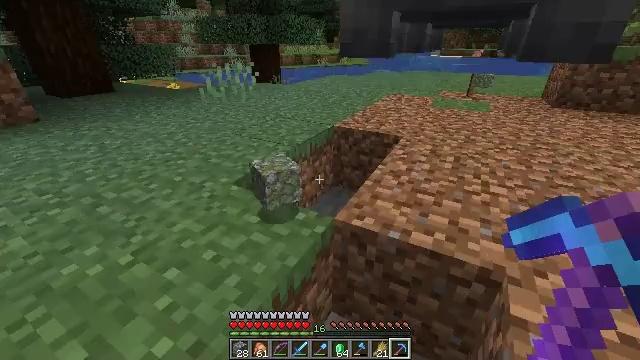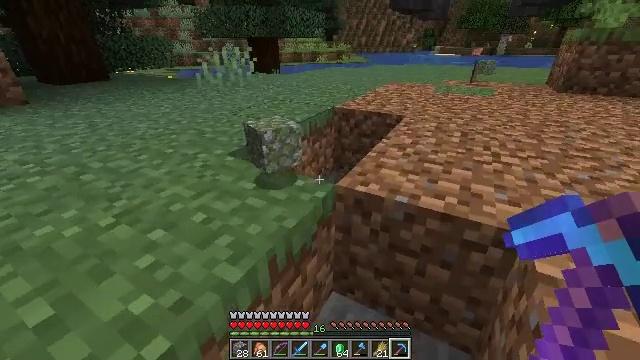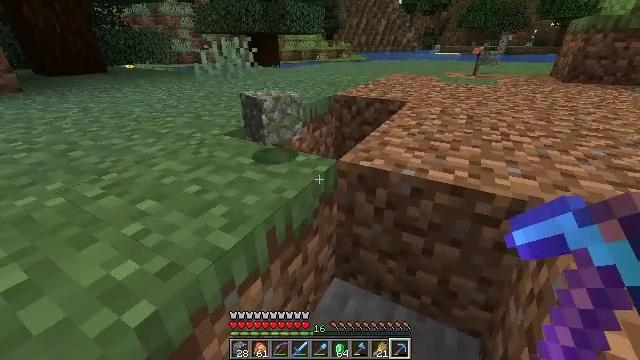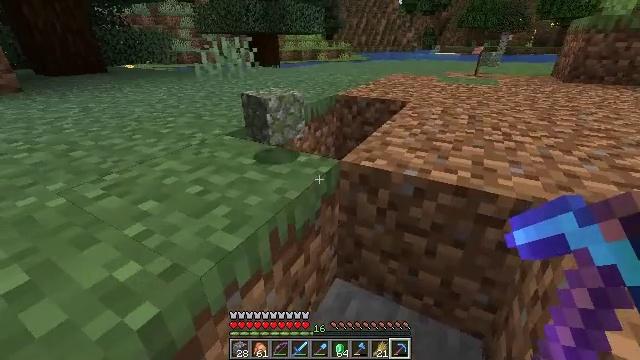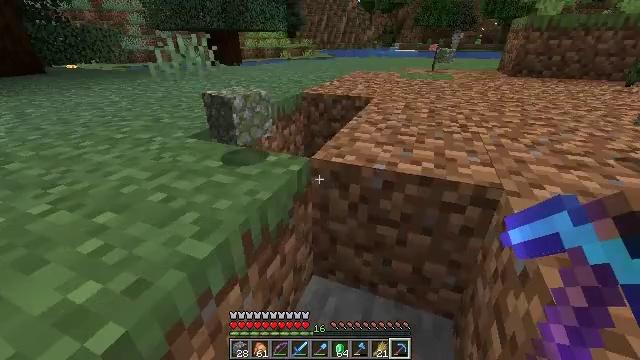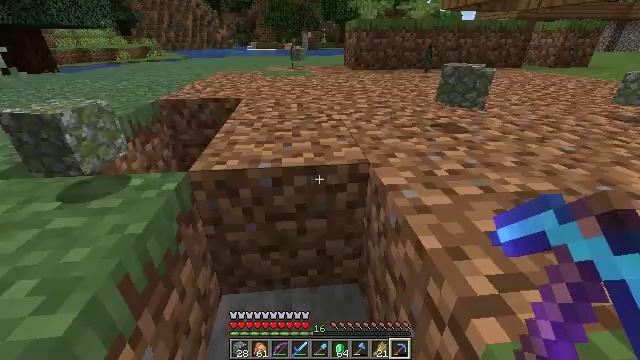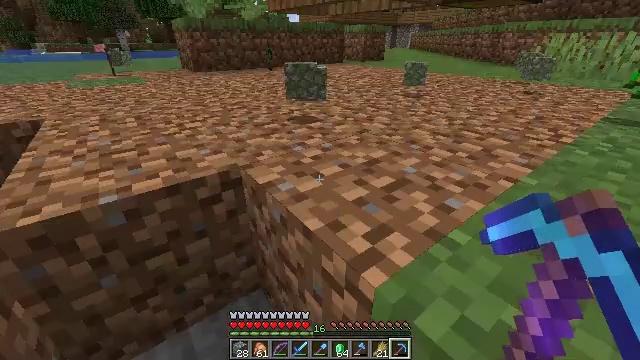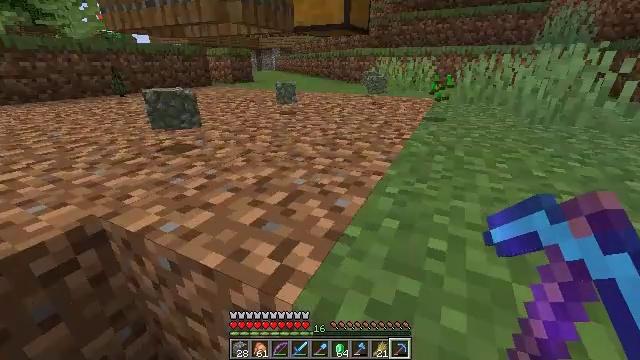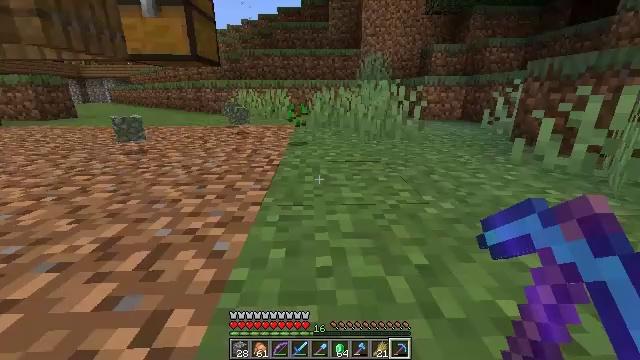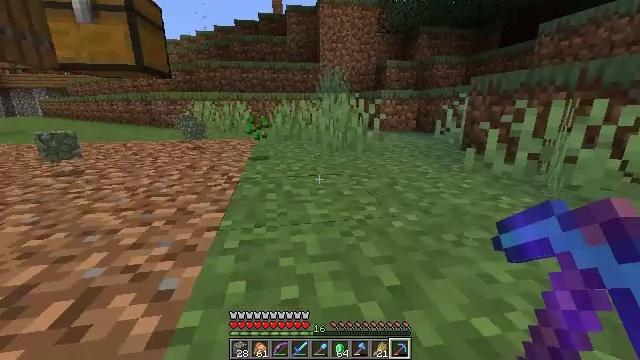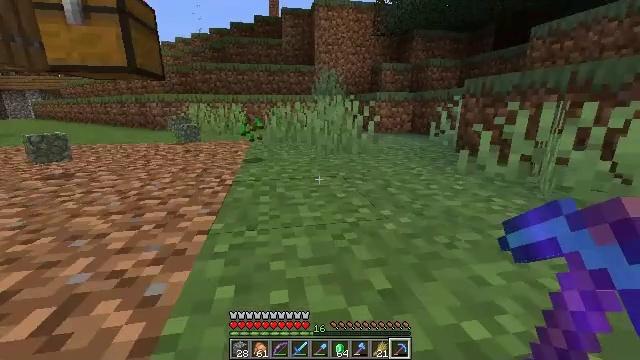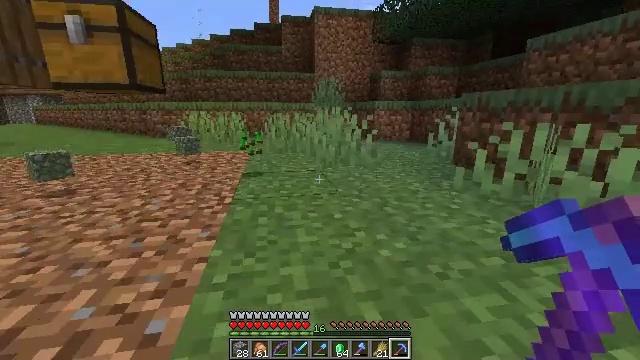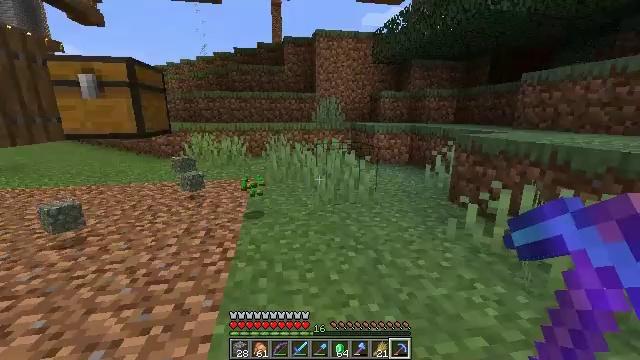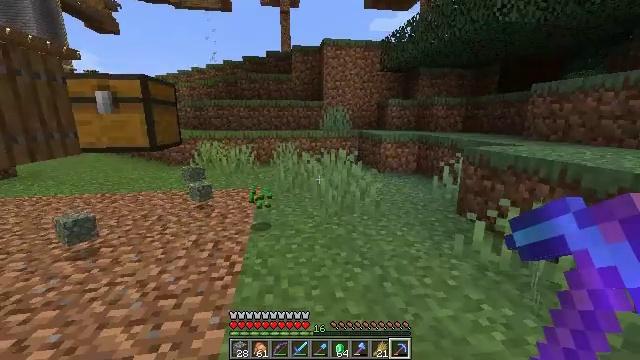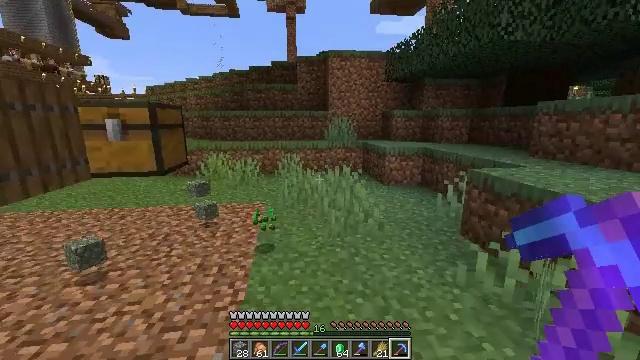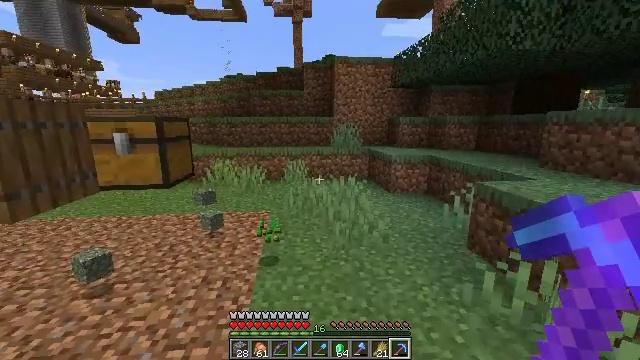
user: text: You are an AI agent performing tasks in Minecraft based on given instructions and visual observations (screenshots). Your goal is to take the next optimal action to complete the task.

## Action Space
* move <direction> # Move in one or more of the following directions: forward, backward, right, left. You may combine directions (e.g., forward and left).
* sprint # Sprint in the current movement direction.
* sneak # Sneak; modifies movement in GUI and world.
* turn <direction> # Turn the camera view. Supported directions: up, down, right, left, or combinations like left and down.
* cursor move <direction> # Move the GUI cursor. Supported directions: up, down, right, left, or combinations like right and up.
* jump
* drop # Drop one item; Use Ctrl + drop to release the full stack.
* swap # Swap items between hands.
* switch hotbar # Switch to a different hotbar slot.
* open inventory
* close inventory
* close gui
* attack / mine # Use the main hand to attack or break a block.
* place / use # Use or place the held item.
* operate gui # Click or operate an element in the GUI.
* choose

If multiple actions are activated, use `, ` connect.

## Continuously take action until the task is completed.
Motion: motion action
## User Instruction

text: Remove an ink sac from the inventory.
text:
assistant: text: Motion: no_op
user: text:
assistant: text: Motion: no_op
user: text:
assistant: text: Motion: no_op
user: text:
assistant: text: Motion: turn right
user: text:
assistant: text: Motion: turn right
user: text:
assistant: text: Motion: turn right
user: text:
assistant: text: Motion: turn right and up
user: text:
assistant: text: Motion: move forward, turn right and up
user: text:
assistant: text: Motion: move forward, turn right and up
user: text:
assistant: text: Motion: move forward
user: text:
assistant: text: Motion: move forward, jump
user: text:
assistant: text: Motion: move forward, jump
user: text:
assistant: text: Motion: move forward, turn left, jump
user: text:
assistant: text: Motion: move forward, turn left, jump
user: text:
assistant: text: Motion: move forward, turn left, jump
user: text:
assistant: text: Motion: move forward, turn left
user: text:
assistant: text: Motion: move forward and move right, turn left
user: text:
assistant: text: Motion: move forward and move right, turn left and up
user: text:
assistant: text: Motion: move forward and move right, turn left and up
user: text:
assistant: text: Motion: move forward and move right, turn left and up
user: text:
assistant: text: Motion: move forward and move right
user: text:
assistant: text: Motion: move right
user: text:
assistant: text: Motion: no_op
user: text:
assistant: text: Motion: no_op
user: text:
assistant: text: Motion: no_op
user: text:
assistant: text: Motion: no_op
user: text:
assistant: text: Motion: no_op
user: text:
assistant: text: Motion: open inventory
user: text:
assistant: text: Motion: open inventory
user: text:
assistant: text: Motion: cursor move right, open inventory